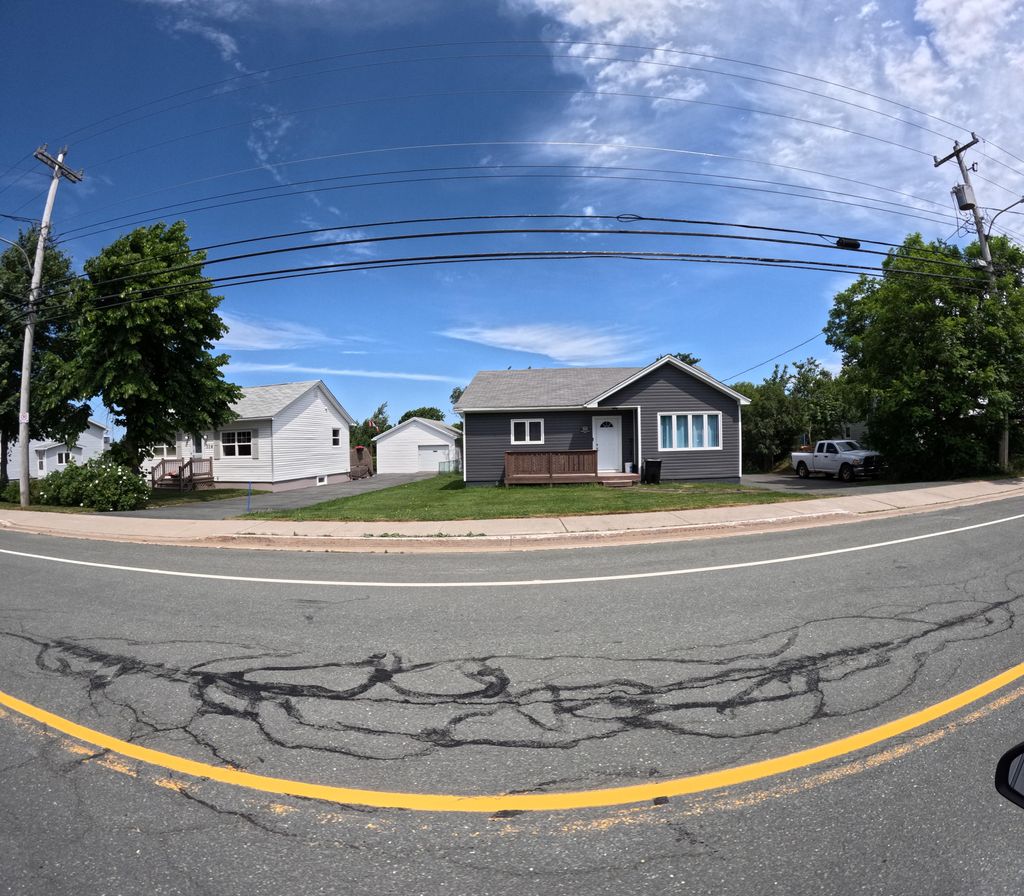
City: st_johns